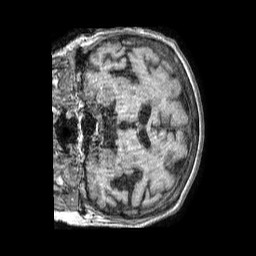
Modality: T1w
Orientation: coronal
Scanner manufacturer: philips
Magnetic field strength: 1.5 T
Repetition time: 0.007717 s
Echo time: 0.003538 s